Interaction volume radius: 10 \u00c5
Interaction volume height: 10 \u00c5
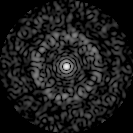
Disorder parameter: 0.8126